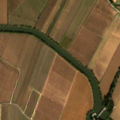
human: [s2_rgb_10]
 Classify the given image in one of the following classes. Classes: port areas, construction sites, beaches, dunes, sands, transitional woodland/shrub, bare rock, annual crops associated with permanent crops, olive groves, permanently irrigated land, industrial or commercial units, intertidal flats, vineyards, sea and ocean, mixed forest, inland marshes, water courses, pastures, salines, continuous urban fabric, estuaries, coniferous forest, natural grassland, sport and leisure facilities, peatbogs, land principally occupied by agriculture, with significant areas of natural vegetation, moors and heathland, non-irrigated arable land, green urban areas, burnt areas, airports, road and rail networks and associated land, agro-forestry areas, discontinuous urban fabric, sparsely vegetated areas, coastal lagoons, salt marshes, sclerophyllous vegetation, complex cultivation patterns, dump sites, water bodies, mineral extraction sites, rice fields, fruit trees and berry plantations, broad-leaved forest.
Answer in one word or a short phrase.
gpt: permanently irrigated land, rice fields